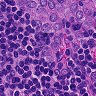
Metastatic tissue present: yes